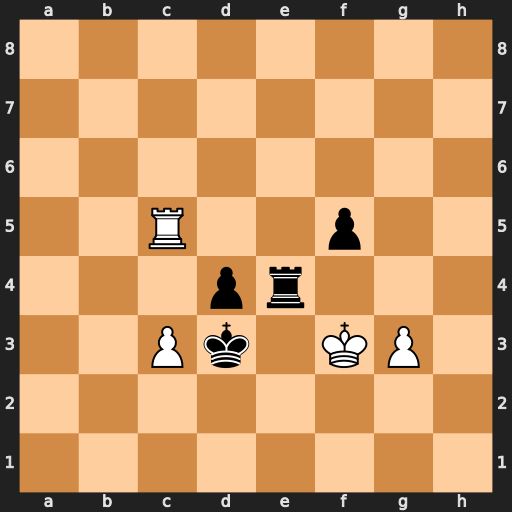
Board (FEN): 8/8/8/2R2p2/3pr3/2Pk1KP1/8/8
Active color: w
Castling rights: -
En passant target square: -
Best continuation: cxd4 Re3+ Kf4